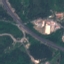
Label: Highway